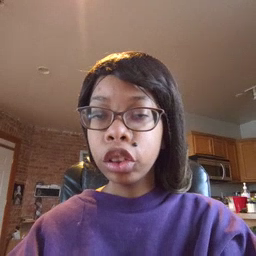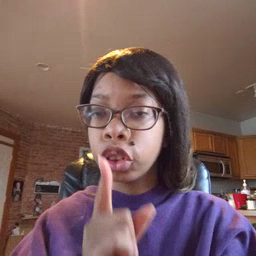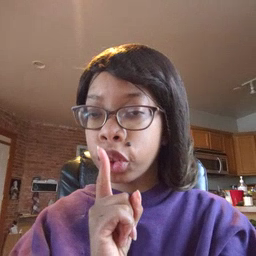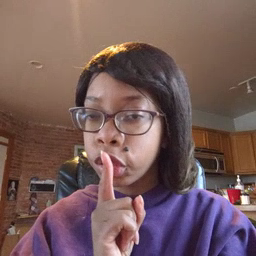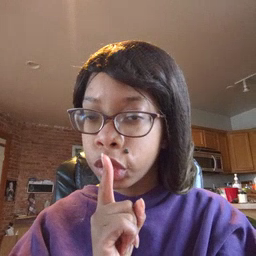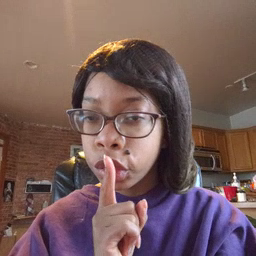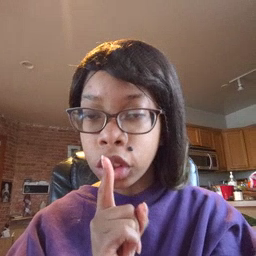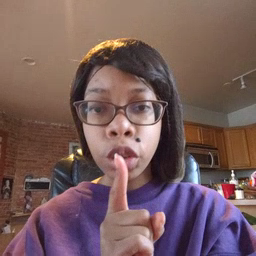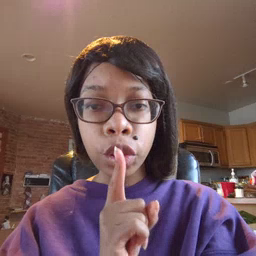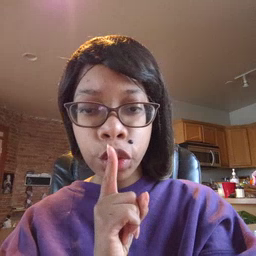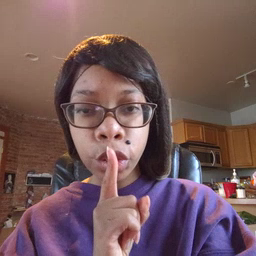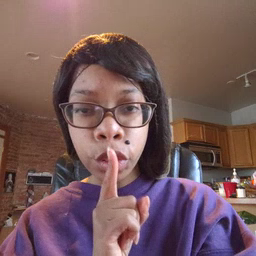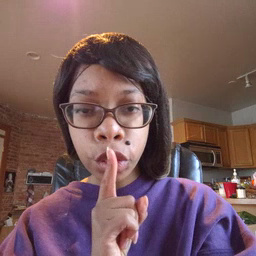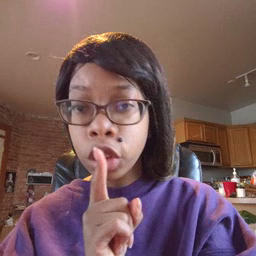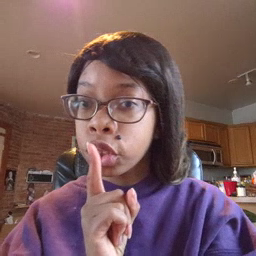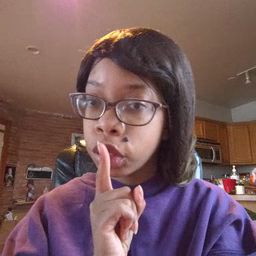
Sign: shhh